Question: I asked similar questions <URL>
This is a sample Type:
'''
public class Product {
public string Name { get; set; }
public string Title { get; set; }
public string Category { get; set; }
public bool IsAllowed { get; set; }
}
'''
And I have a Generic class that needs properties to generate some HTML codes:
'''
public class Generator<T> {
public T MainType { get; set; }
public List<string> SelectedProperties { get; set; }
public string Generate() {
Dictionary<string, PropertyInfo> props;
props = typeof(T)
.GetProperties()
.ToDictionary<PropertyInfo, string>(prop => prop.Name);
Type propType = null;
string propName = "";
foreach(string item in SelectedProperties) {
if(props.Keys.Contains(item)) {
propType = props[item].PropertyType;
propName = item;
// Generate Html by propName & propType
}
}
'''
And I use this types as following:
'''
Product pr = new Product();
Generator<Product> GT = new Generator<Product>();
GT.MainType = pr;
GT.SelectedProperties = new List<string> { "Title", "IsAllowed" };
GT.Generate();
'''
So I think this process should be more easy as is but I don't know how implement it, I think to pass properties to the generator more simple, something like the followings Pseudo-code:
'''
GT.SelectedProperties.Add(pr.Title);
GT.SelectedProperties.Add(pr.IsAllowed);
'''
I don't know is this possible or not, I need just two things 1-PropertyName like: 'IsAllowed' 2- property type like : 'bool'. Maybe don't need to pass 'MainType' I use it to get property types so if I can handle like the above don't need it any more.
What is your suggestion to implement something like this?
Is there any better way to do this?
As 'ArsenMkrt' said I found can use 'MemberExpression' but I can't get Property Type, I see the property type in debugging see the picture:

So how can I get property type?
I found it <URL>.
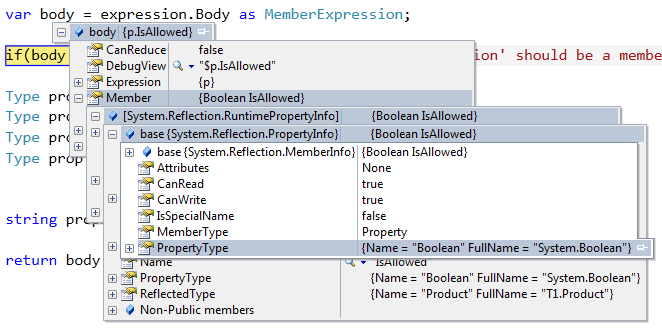
Answer: You can use <URL>, than your code will look like this
'''
GT.SelectedProperties.Add(p=>p.Title);
GT.SelectedProperties.Add(p=>p.IsAllowed);
'''
You will need to create custom collection class derived from List for SelectedProperties and create add method like this
'''
//where T is the type of your class
public string Add<TProp>(Expression<Func<T, TProp>> expression)
{
var body = expression.Body as MemberExpression;
if (body == null)
throw new ArgumentException("'expression' should be a member expression");
//Call List Add method with property name
Add(body.Member.Name);
}
'''
Hope this helps